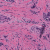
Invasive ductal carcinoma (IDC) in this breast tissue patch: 0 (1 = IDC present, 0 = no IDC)